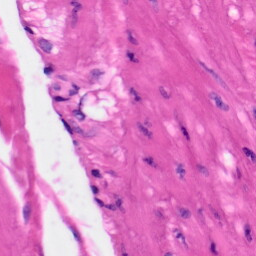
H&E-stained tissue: Skin